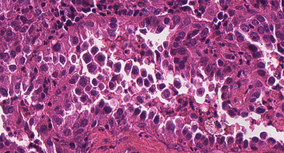
Tumor epithelial tissue: yes
Tumor-associated stroma tissue: yes
Normal tissue: no